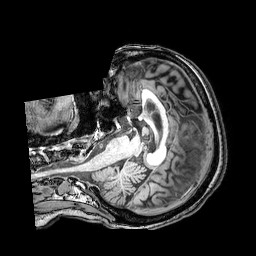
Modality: T1w
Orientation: axial
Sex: female
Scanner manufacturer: philips
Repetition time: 0.008112 s
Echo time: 0.00371 s